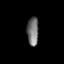
Tissue: prostate
Cell type: T cells
Senescence score: 0.7353
Nuclear area (px): 315
Mean DAPI intensity: 116.079